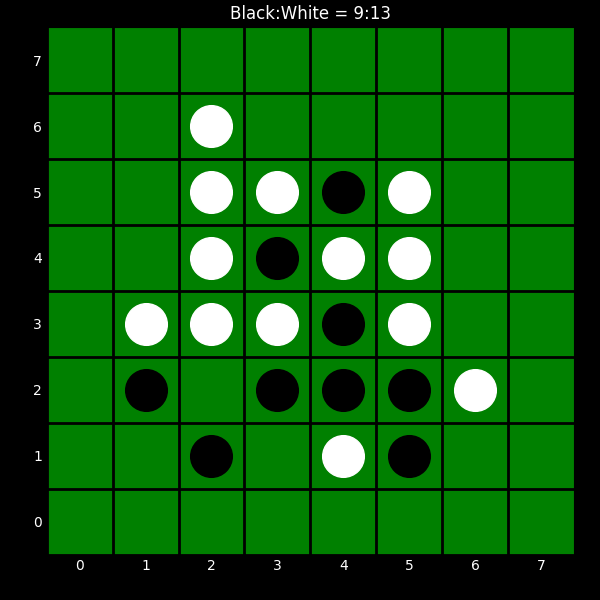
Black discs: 9
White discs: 13